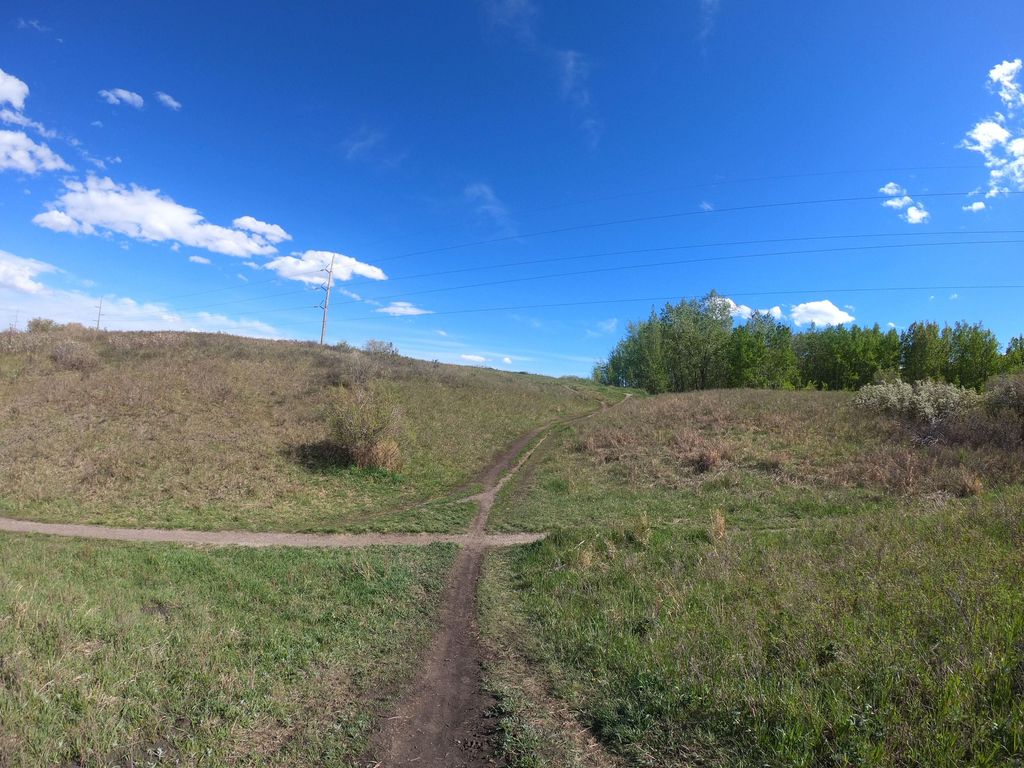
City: calgary